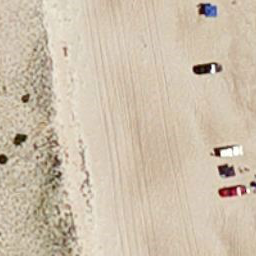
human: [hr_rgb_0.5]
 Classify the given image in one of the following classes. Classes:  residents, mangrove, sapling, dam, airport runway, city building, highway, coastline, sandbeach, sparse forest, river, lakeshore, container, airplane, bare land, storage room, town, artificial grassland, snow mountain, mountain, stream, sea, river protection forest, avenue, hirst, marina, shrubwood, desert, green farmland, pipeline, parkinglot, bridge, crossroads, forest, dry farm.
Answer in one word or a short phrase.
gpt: sandbeach